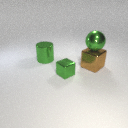
large brown metal cube below large green metal sphere